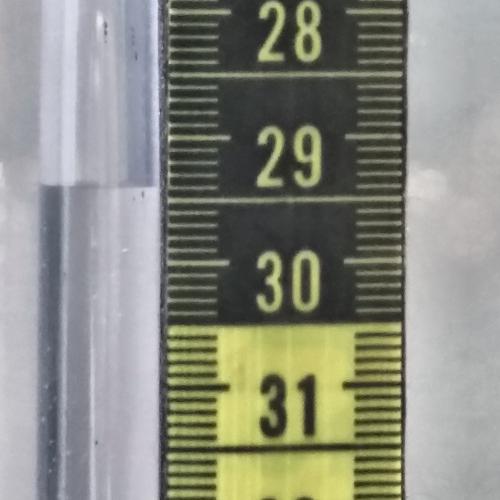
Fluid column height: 29.4 cm